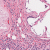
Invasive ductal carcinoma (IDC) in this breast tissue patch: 1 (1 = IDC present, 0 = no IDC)